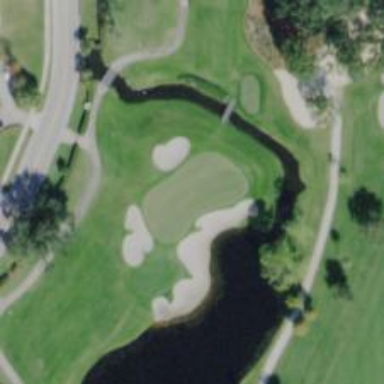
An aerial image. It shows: Golf hole.